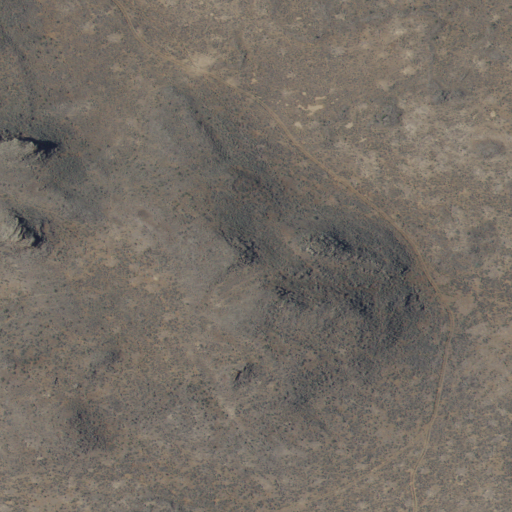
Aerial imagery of mountain in Idaho named Fingers Butte containing only shrub